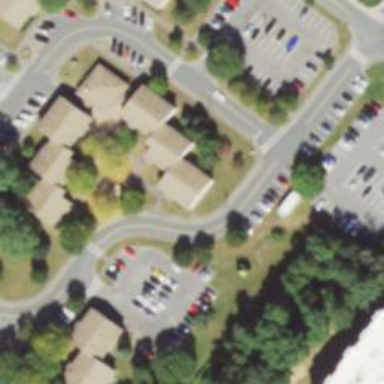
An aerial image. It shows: Dormitory building.